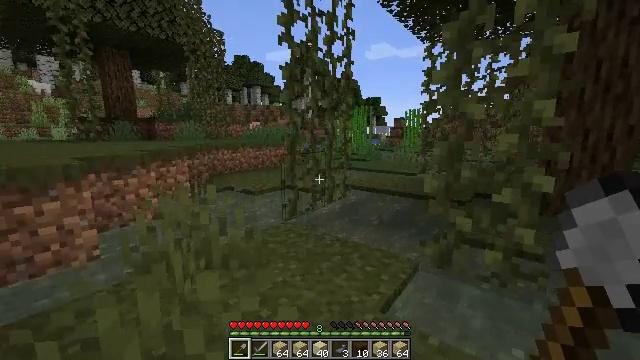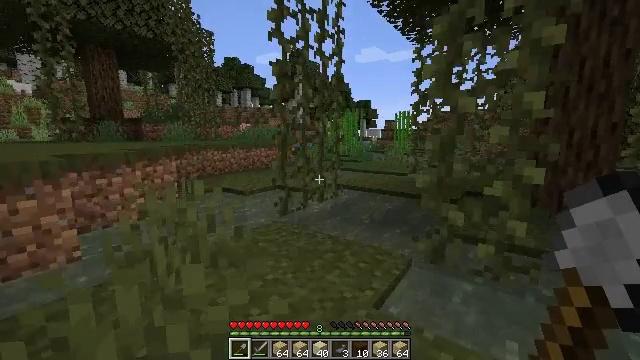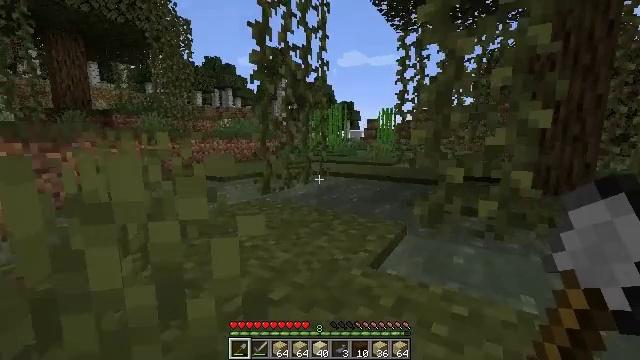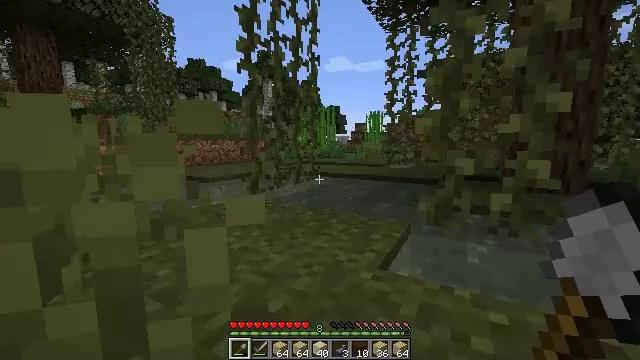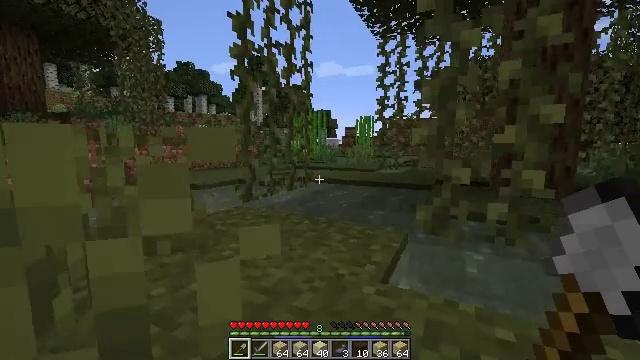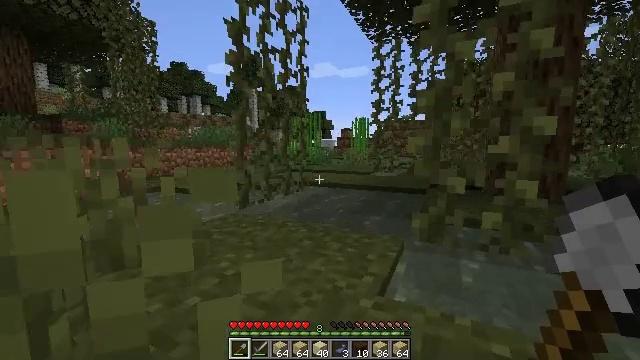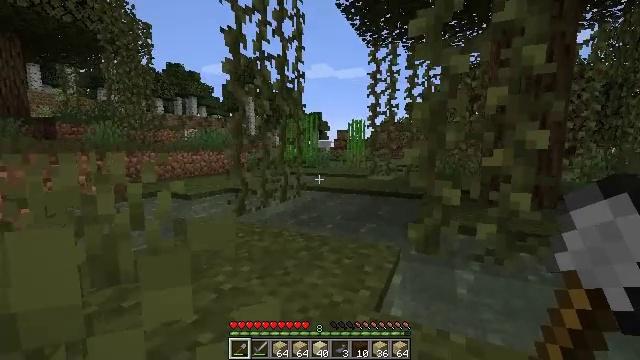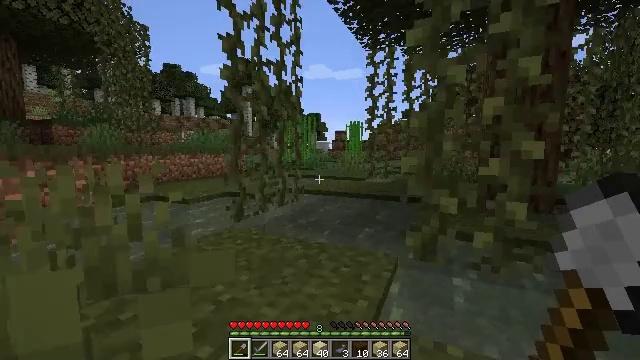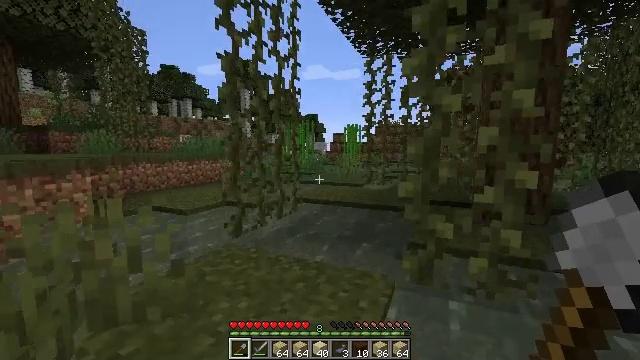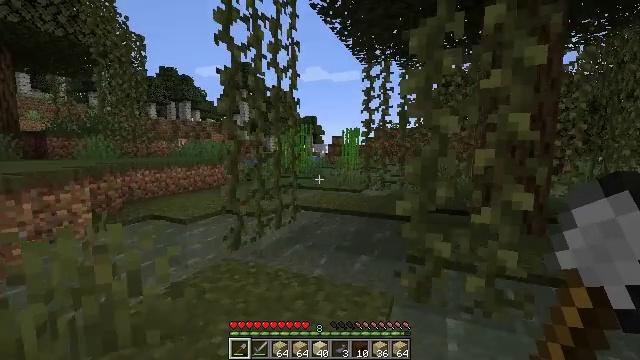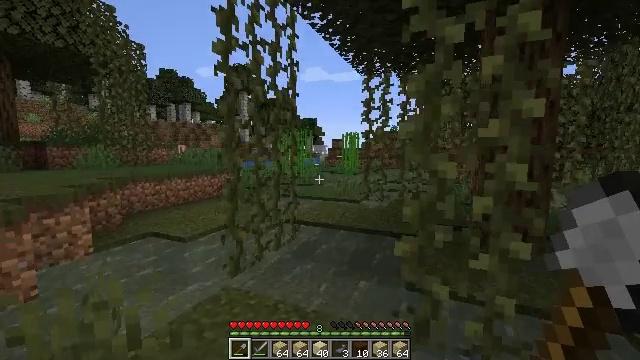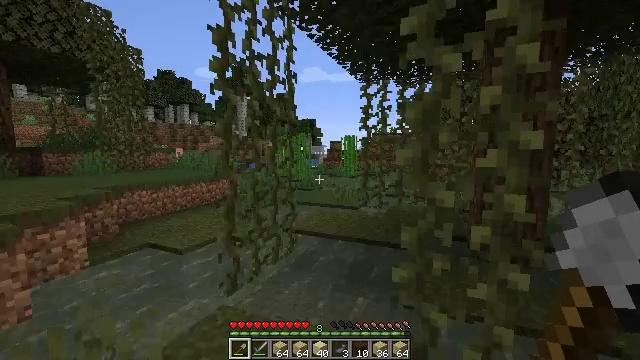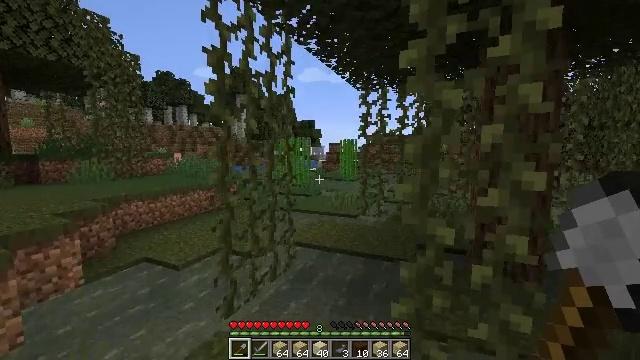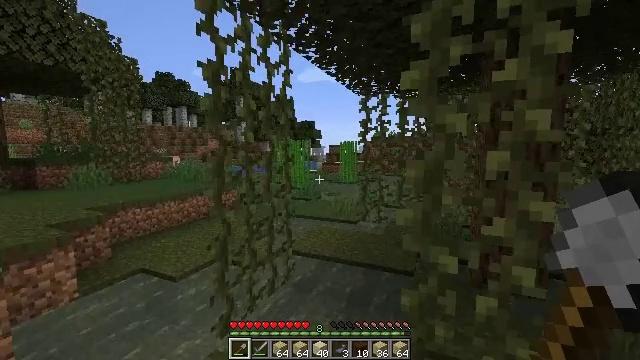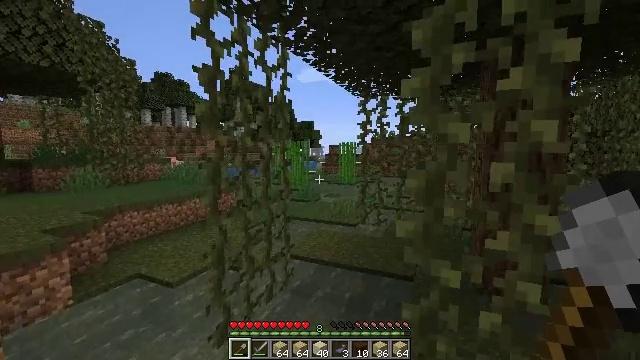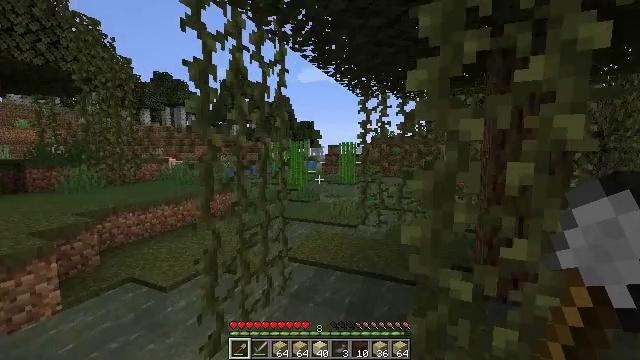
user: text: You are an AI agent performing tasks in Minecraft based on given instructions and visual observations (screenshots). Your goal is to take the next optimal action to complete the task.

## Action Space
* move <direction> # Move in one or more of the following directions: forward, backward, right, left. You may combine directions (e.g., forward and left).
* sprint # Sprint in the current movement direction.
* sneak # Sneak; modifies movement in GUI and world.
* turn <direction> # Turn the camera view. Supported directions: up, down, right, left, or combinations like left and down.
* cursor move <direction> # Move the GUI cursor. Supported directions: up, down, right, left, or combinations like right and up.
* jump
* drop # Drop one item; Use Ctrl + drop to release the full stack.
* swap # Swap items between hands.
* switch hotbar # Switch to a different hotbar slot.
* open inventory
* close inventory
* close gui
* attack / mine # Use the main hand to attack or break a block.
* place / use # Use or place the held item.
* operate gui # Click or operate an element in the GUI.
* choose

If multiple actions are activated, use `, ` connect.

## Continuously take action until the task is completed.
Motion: motion action
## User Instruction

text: Mine the sugar cane near rivers.
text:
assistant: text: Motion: move forward, turn right, jump
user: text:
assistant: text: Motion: move forward, turn right, jump
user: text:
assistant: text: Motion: move forward, turn right and up, jump
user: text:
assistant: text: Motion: move forward, turn right, jump
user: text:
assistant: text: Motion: move forward, turn right, jump
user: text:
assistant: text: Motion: move forward, jump
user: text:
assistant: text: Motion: move forward, jump
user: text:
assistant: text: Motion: move forward, jump
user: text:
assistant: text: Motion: move forward, jump
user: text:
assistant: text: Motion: move forward, jump
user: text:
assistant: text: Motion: move forward, jump
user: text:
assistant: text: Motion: move forward, jump
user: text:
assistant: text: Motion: move forward, jump
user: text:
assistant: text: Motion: move forward, jump
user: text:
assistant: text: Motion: move forward, jump
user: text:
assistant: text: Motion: move forward, jump
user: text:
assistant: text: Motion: move forward, jump
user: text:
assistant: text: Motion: move forward
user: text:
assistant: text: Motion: move forward
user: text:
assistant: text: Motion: move forward
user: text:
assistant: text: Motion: move forward
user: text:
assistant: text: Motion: move forward
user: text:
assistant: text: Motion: move forward
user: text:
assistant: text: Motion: move forward
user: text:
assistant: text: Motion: move forward
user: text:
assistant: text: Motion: move forward
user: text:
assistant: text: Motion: move forward
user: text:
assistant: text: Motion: move forward
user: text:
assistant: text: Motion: move forward
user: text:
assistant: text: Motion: move forward